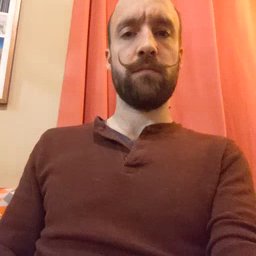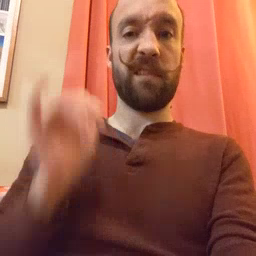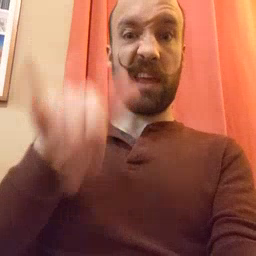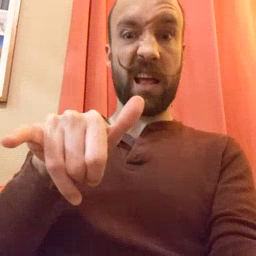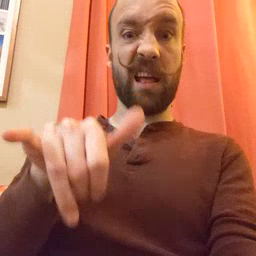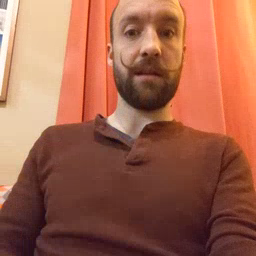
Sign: that